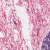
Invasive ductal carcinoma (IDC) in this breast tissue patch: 0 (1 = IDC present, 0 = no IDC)